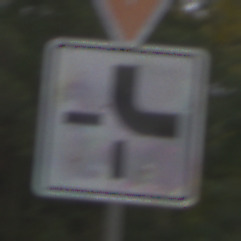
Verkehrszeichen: VerlaufVorfahrtsstrasse4
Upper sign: VorfahrtGewaehren
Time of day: Midday
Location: Outdoor (Nature)
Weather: Overcast
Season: Autumn
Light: Natural